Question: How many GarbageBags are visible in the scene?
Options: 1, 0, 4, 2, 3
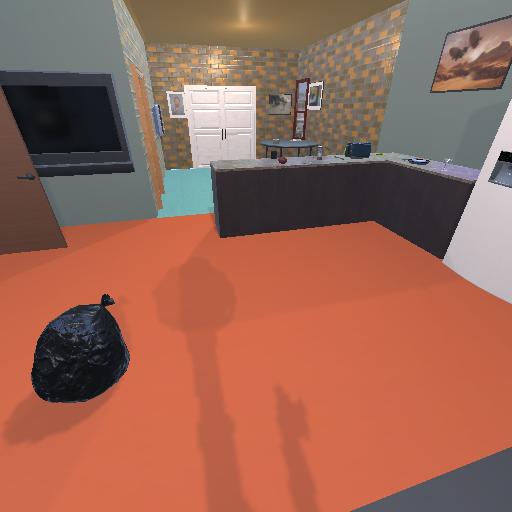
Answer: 1